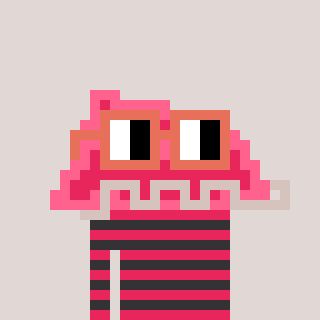
a pixel art character with square orange glasses, a retainer-shaped head and a grayscale-colored body on a warm background